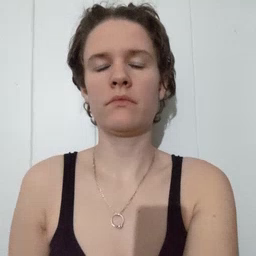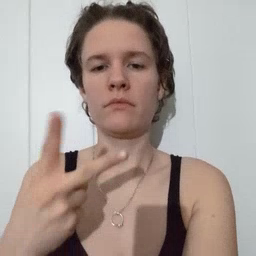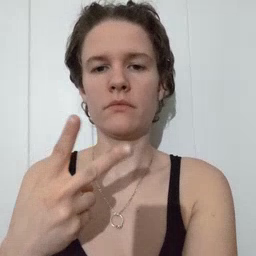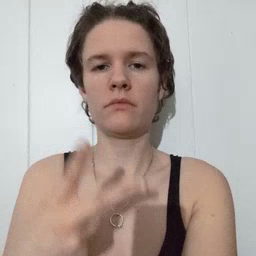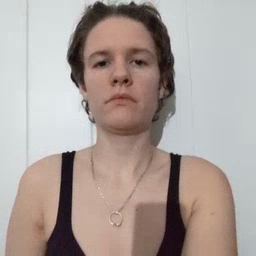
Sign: scissors